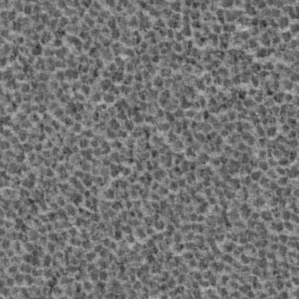
Label: frost